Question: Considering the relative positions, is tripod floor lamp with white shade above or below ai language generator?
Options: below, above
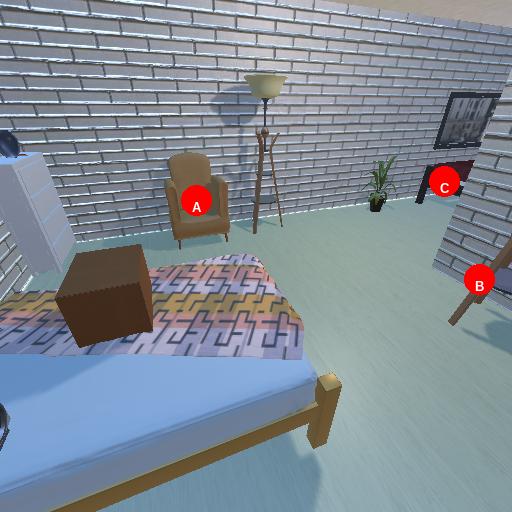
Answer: below